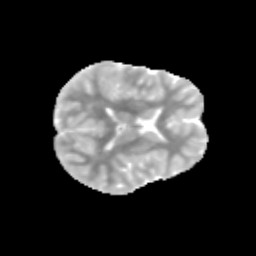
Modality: MD
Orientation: axial
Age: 9
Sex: female
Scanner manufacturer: siemens
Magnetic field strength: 3 T
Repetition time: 3.8 s
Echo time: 0.07 s